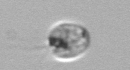
Label: Amoeba